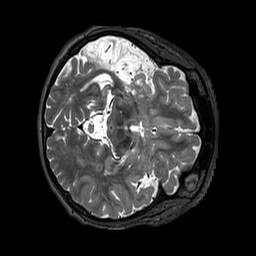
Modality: T2w
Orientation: axial
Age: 42
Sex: female
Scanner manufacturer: siemens
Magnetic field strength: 3 T
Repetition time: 3.2 s
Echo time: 0.567 s